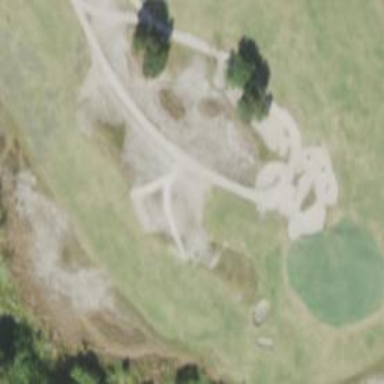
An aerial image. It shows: Path for both roads and golfers.